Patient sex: F
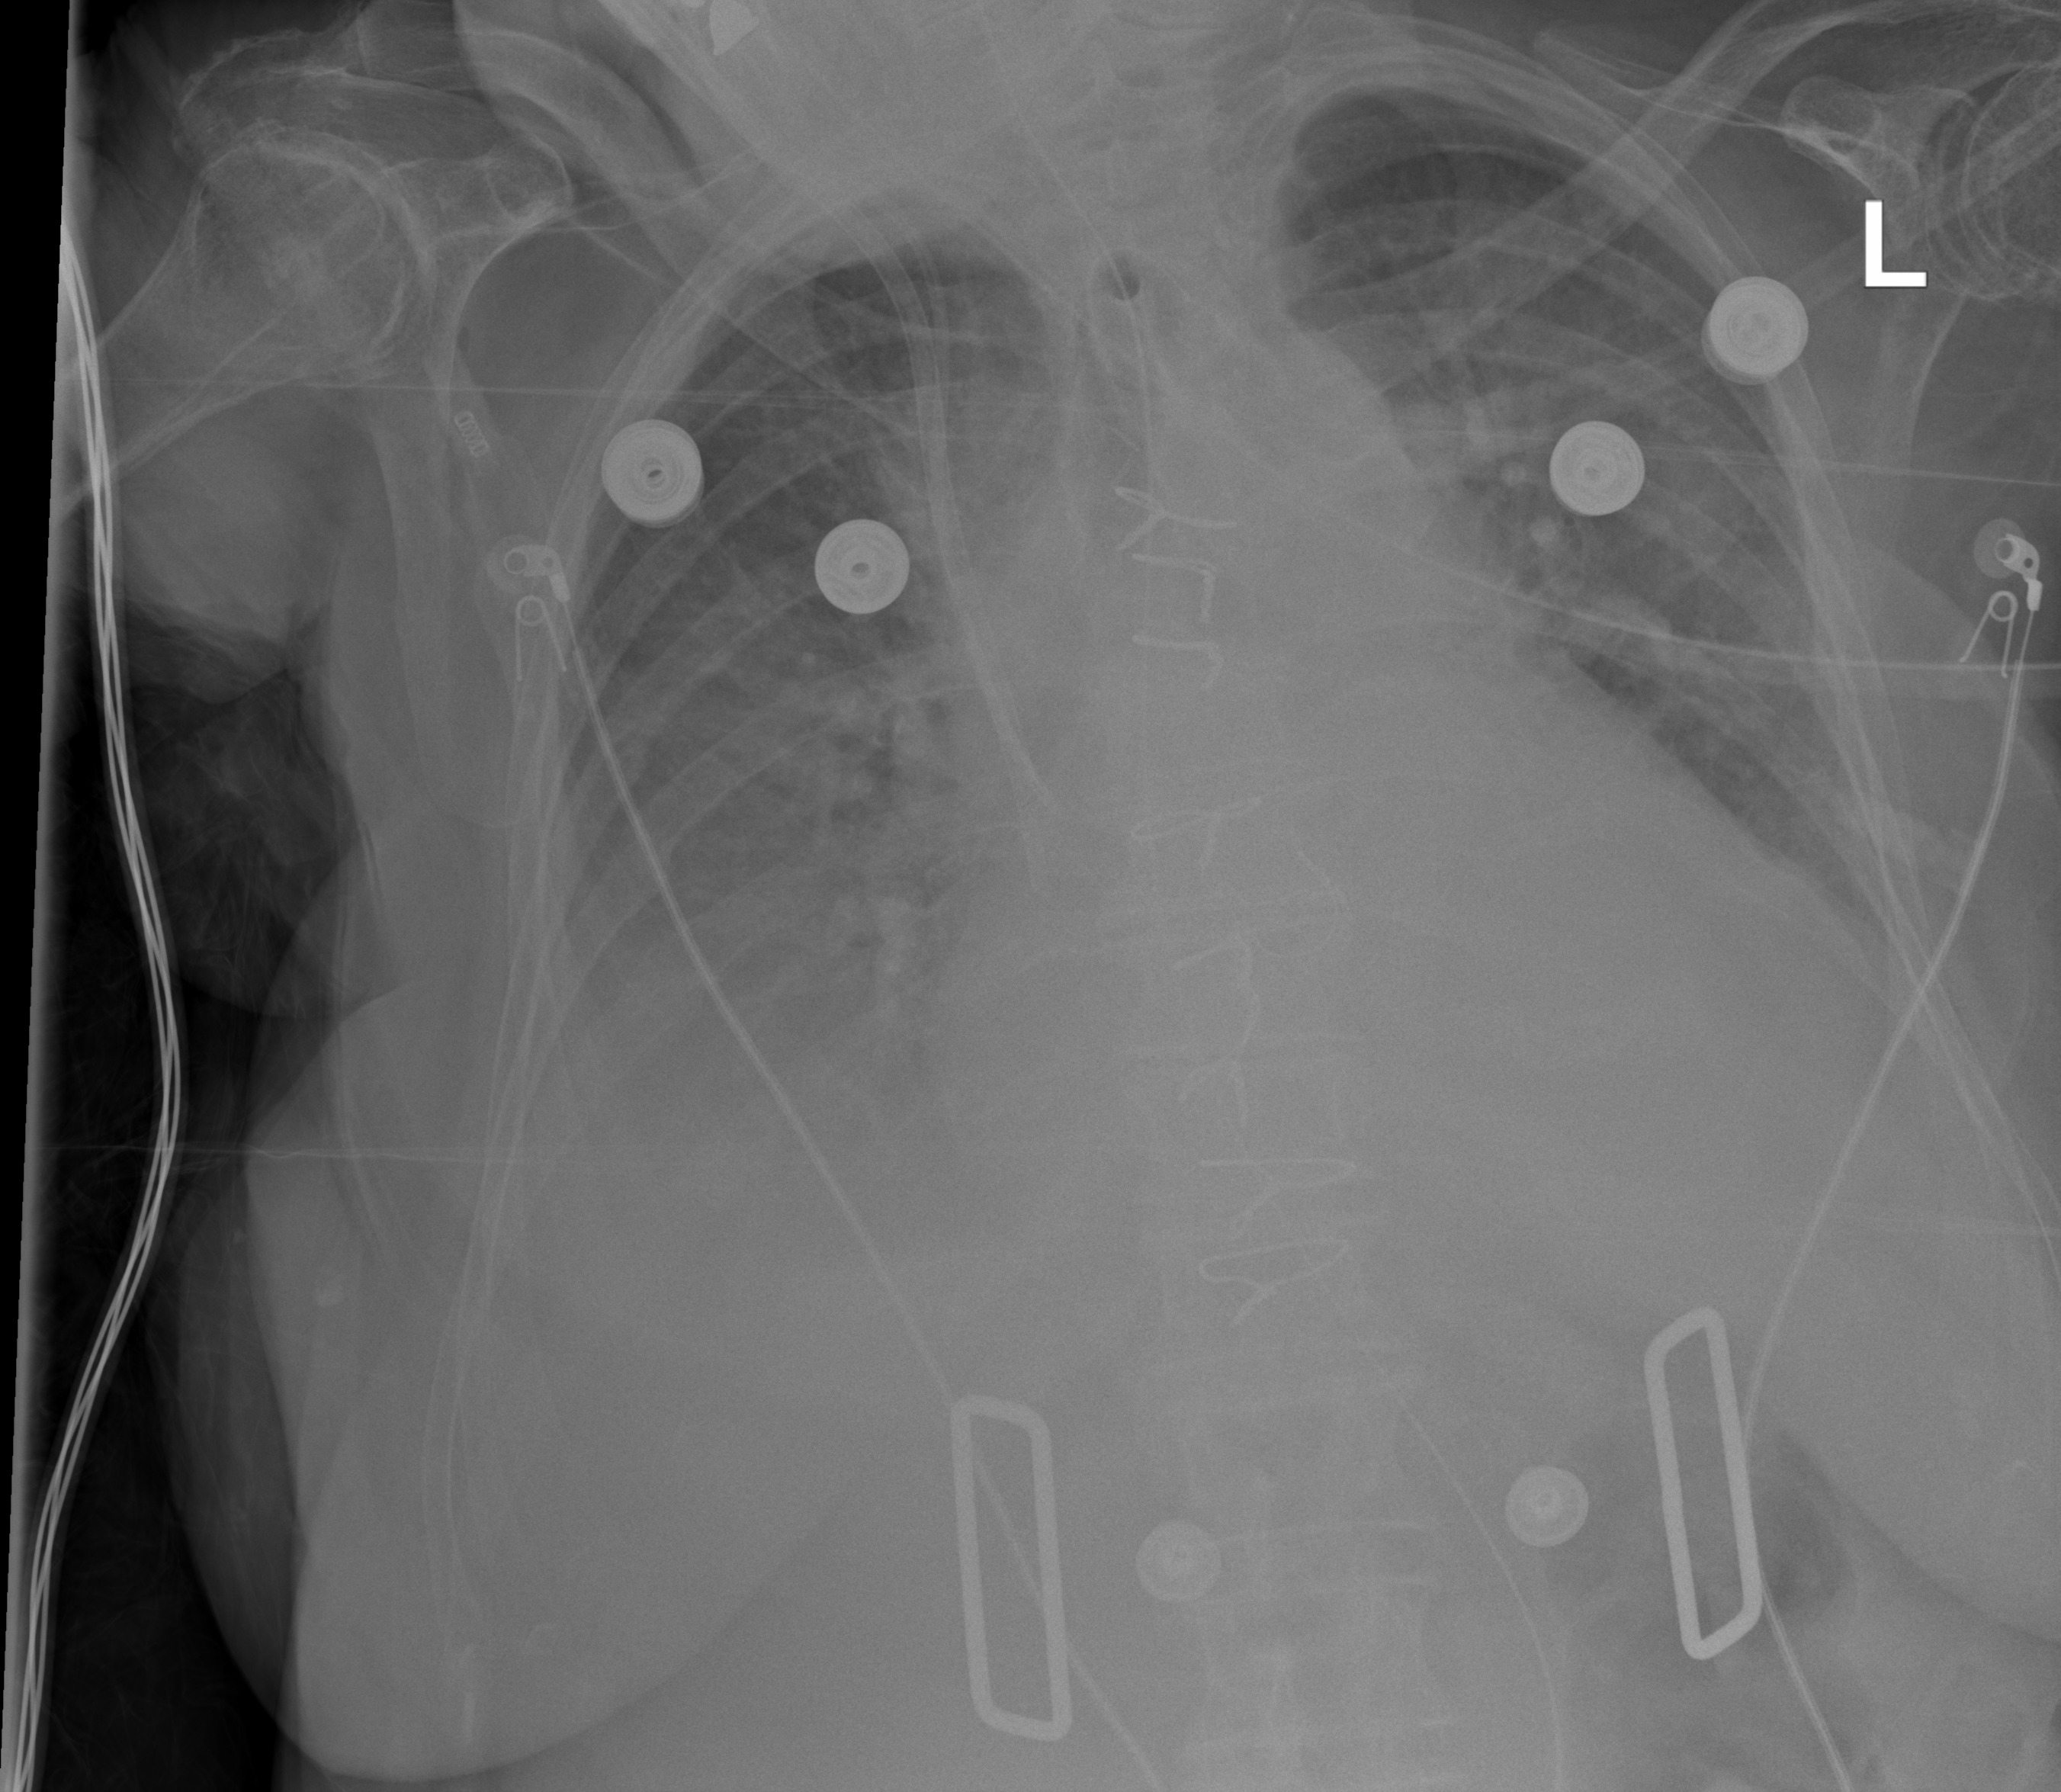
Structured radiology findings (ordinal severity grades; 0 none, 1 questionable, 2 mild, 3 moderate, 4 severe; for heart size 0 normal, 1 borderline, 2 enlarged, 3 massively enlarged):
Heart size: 3
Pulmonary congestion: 2
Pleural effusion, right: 2
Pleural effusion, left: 1
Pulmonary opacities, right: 2
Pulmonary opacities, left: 2
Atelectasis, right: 2
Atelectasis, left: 2